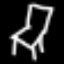
Label: chair